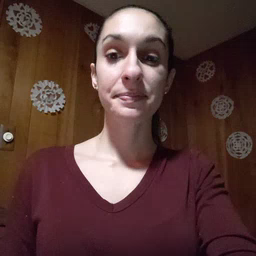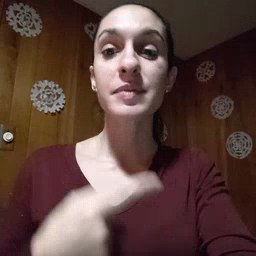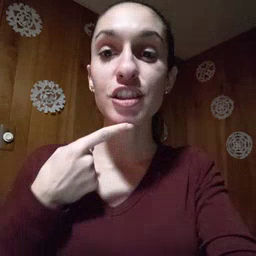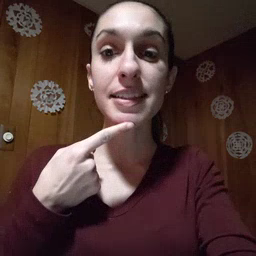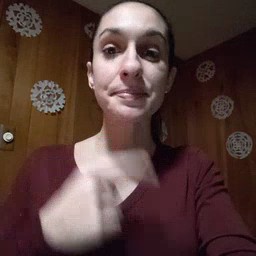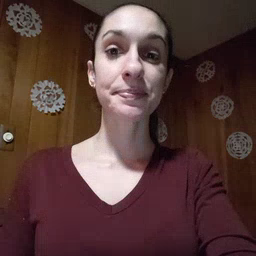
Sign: chin